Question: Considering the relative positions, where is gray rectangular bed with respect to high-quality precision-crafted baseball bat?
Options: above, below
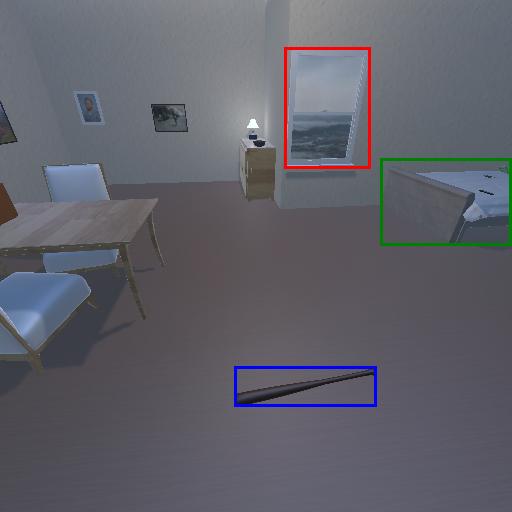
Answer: above